Question: I need to have a Graph(or some equivalent data structure) in memory which should hold a set of IDS(numbers) and the requirement would be that the graph(or some datastructure) might have about 10000 nodes.The scenario is explained below. Should I choose any API or my own custom implementation.Please consider memory and speed (Please feel free to tell me any suggestions.)
Eg:
I would get all the leaf nodes at every instance. ie
In the figure below I would need only 6,7,8.
If the program removes 6 from the graph then the output would be 4,5,7,8
Sorry to stress it again.Please consider memory and speed as it should run on android.
Thanks

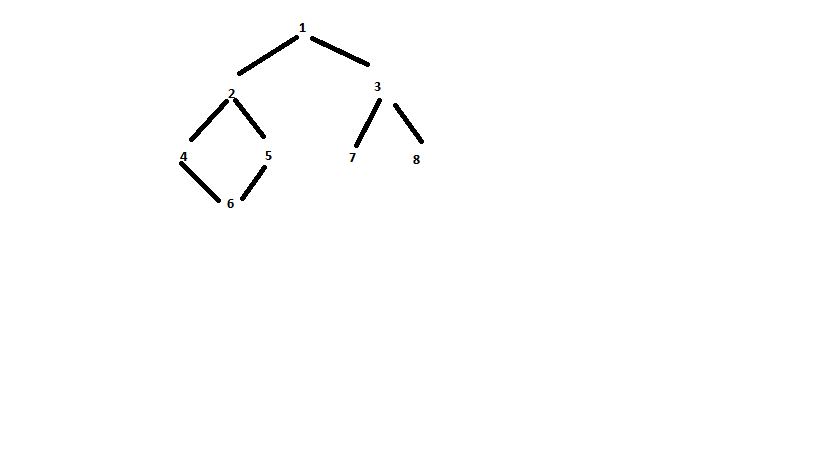
Answer: You might also want to have a look at the following post: <URL>
What you want is a DAG (Directed Acyclig Graph) library.